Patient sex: M
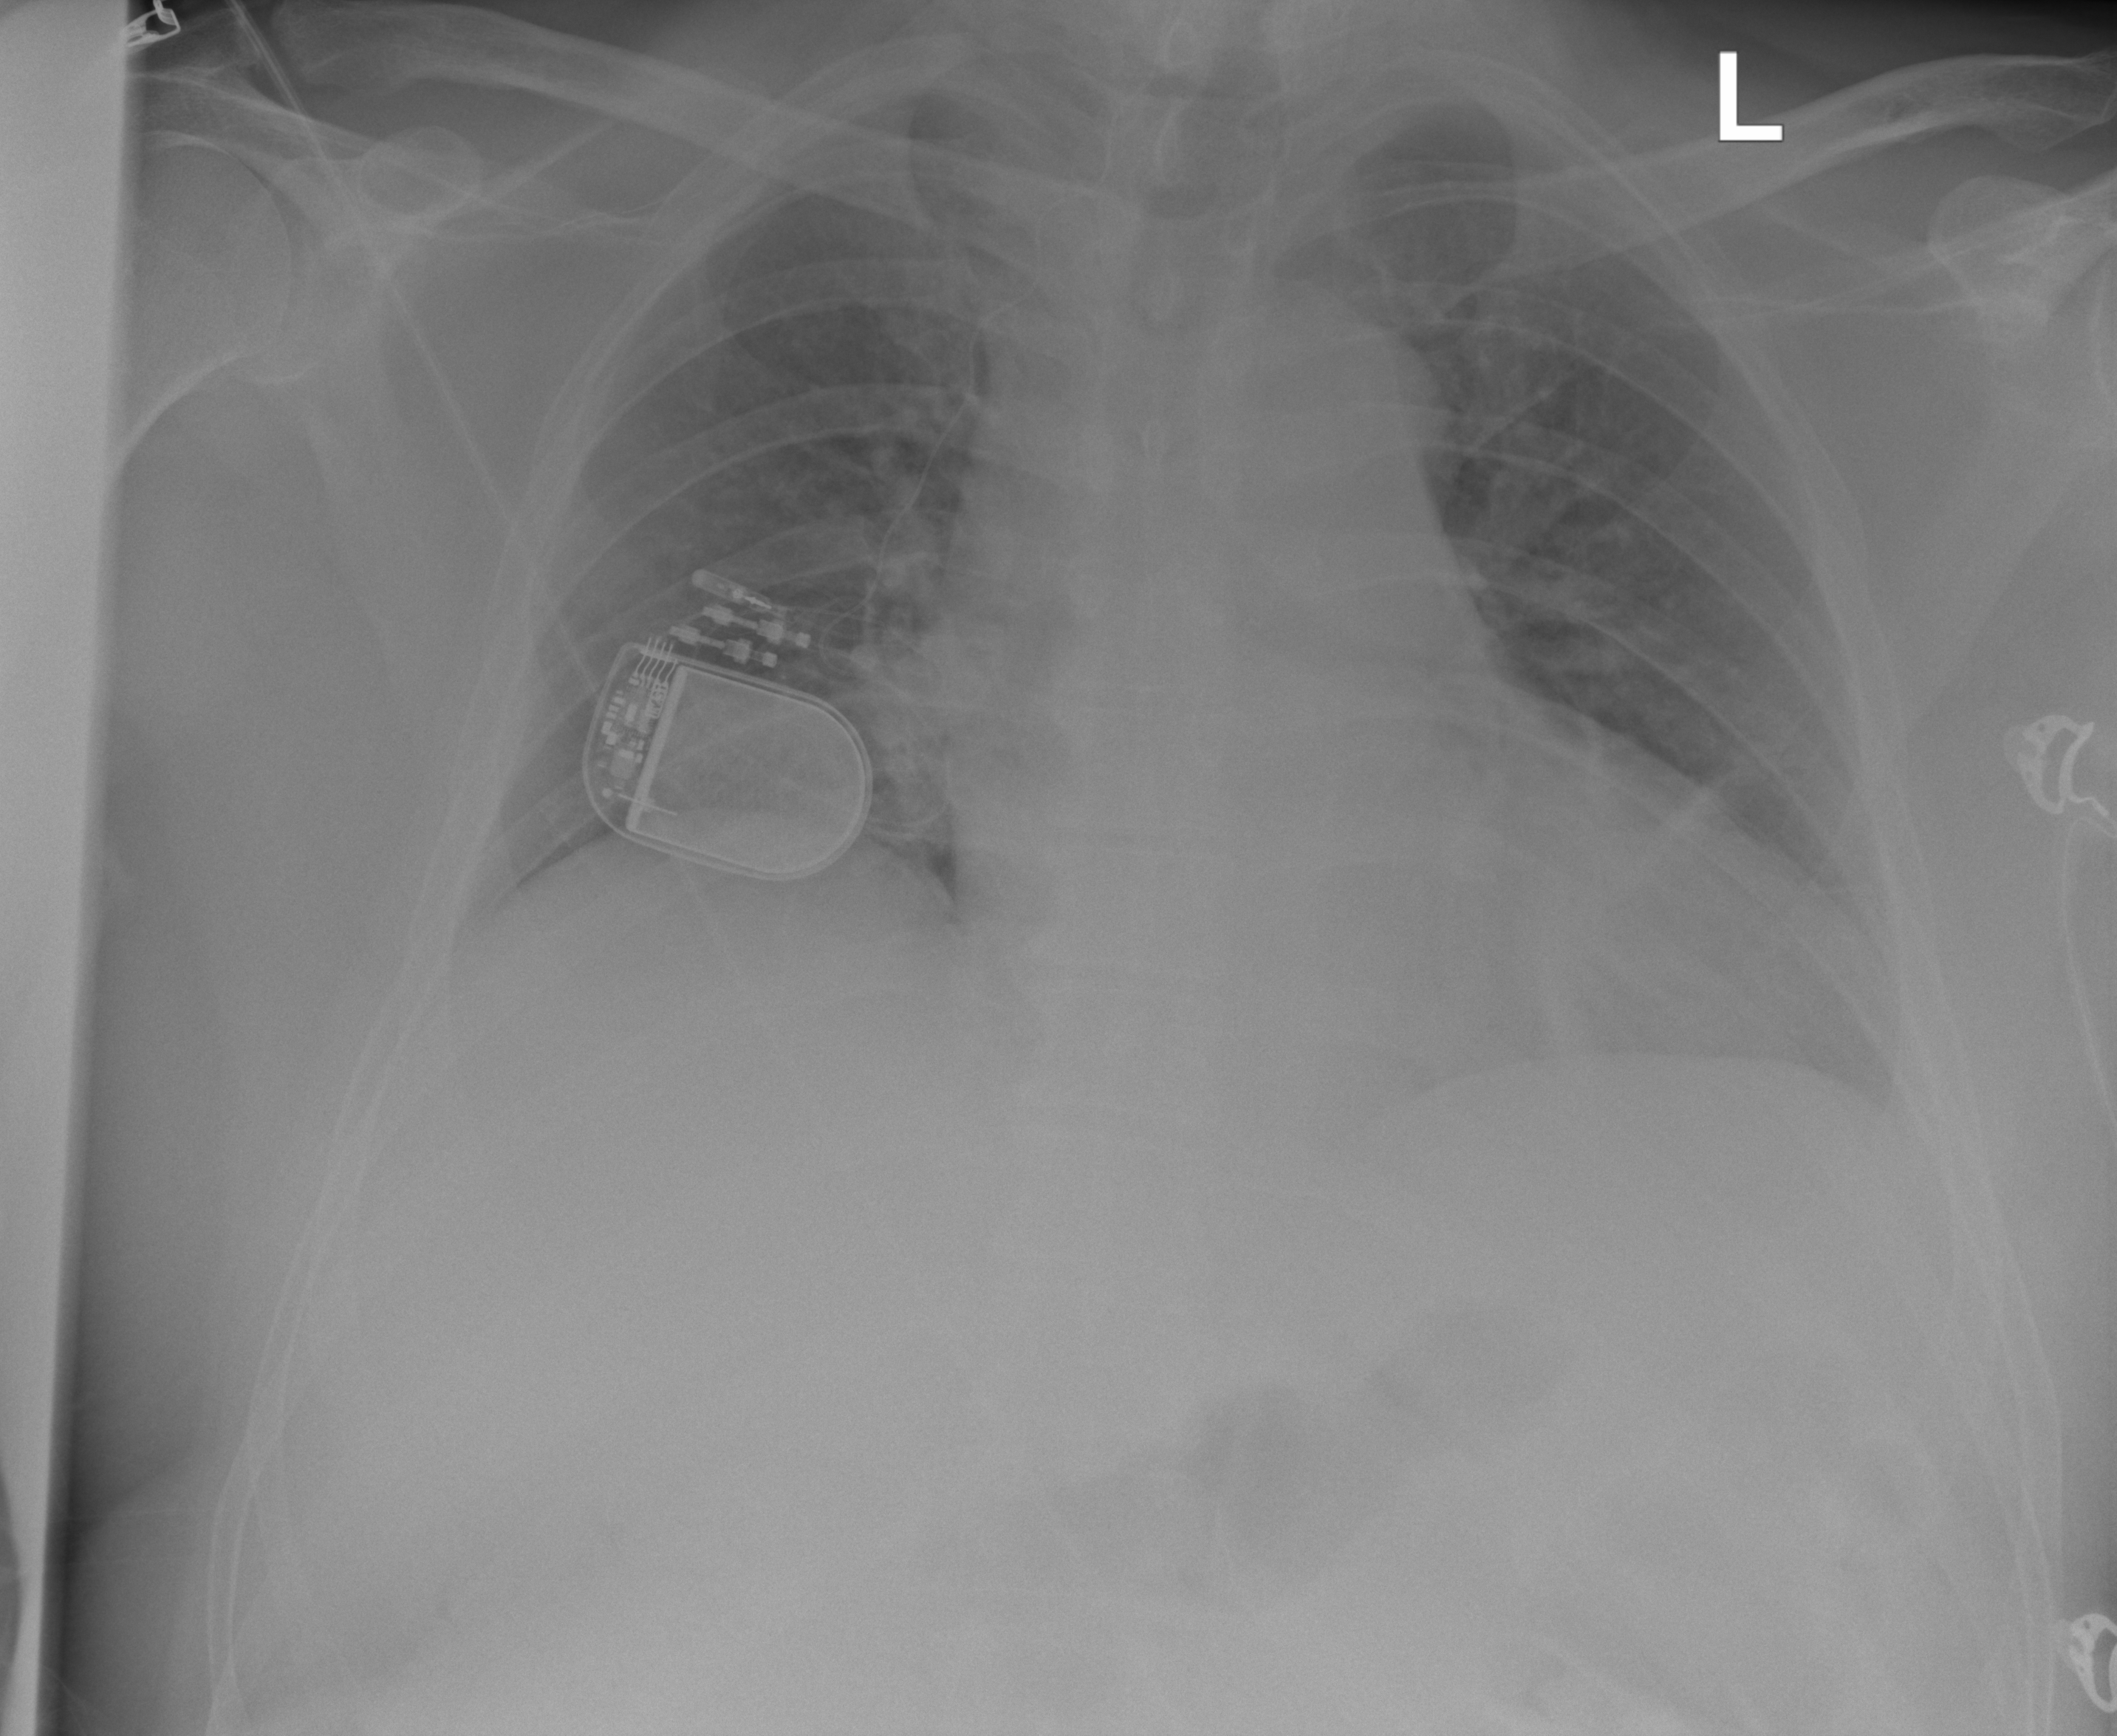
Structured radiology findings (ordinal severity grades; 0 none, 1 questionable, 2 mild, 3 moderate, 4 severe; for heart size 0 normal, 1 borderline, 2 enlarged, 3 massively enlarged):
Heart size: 2
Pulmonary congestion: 2
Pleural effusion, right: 0
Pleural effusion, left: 1
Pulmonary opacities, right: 0
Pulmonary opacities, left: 0
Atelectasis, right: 0
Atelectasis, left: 2